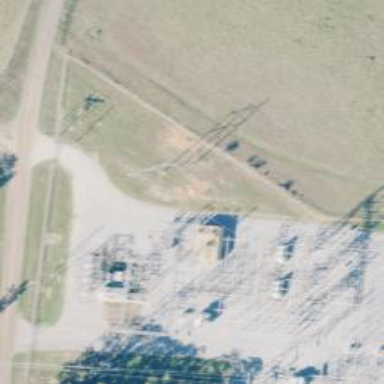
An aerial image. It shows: Switch for power supply.